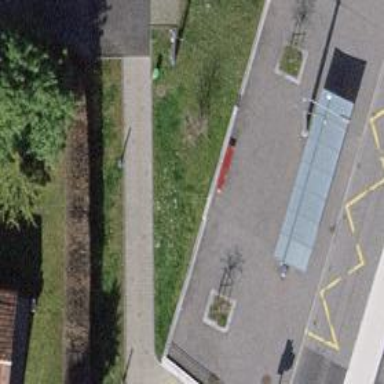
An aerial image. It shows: Red bench.